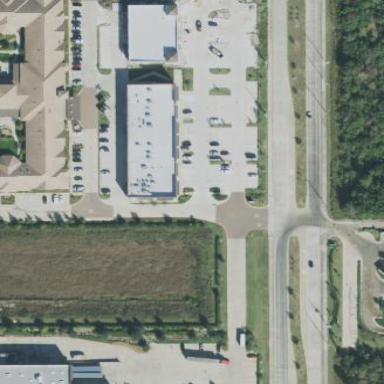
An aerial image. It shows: Retail area.